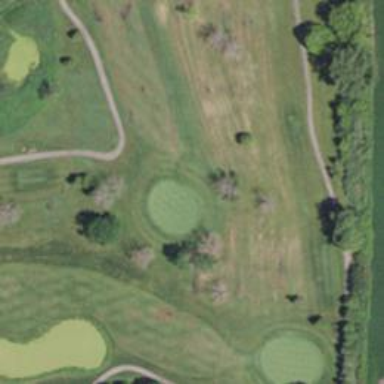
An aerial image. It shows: Golf hole.